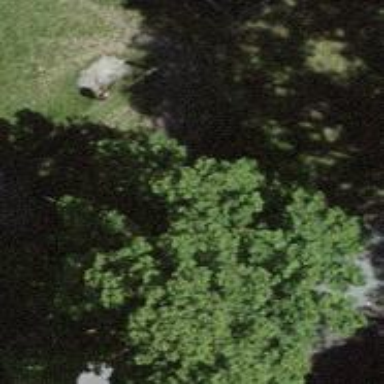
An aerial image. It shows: Deciduous tree with broadleaved leaves.